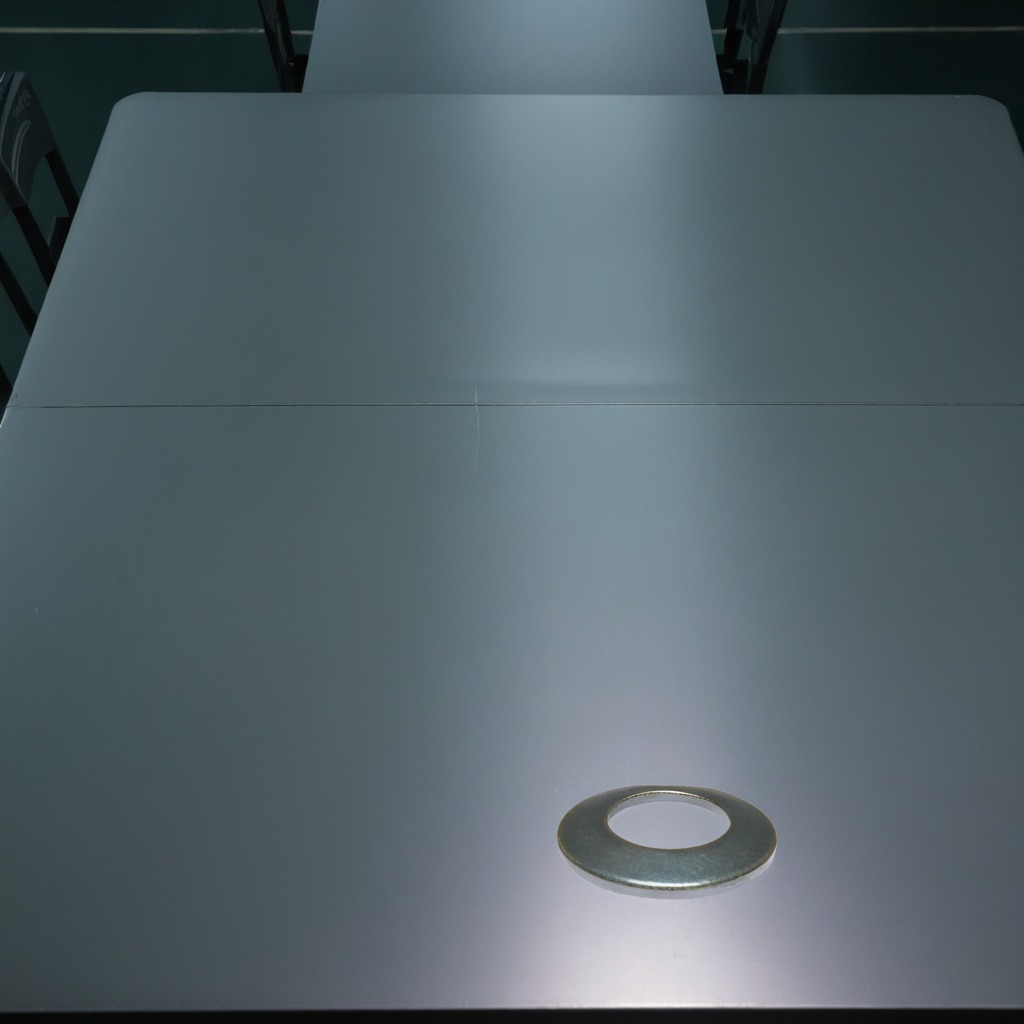
A flat metal washer lies on the table.